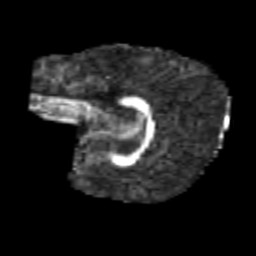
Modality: FA
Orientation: sagittal
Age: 6
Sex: female
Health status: healthy